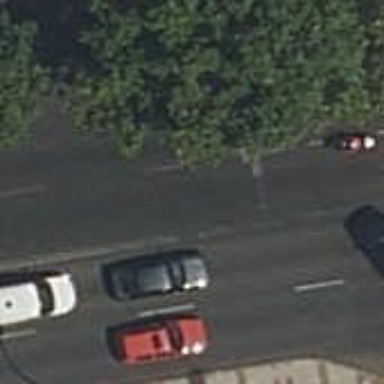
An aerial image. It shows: Primary highway with asphalt surface and sidewalks on both sides.